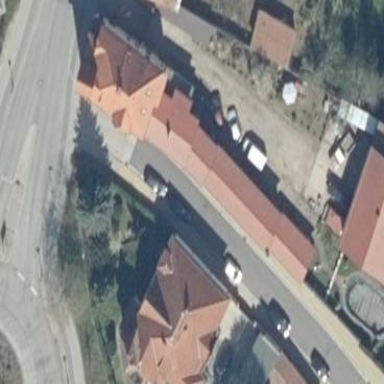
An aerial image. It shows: Building.